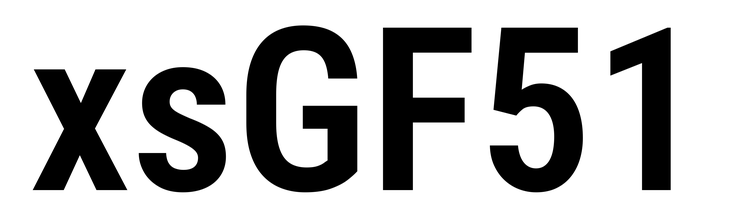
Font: Roboto_Condensed_SemiBold